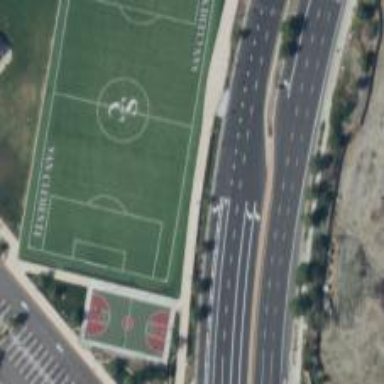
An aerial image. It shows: Artificial turf soccer pitch for leisure land.